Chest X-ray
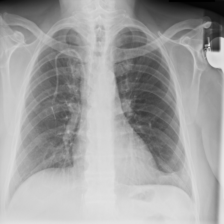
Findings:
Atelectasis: negative
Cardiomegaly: negative
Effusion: negative
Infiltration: negative
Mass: negative
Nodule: negative
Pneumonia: negative
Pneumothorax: negative
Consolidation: negative
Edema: negative
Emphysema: negative
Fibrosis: negative
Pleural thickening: negative
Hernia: negative